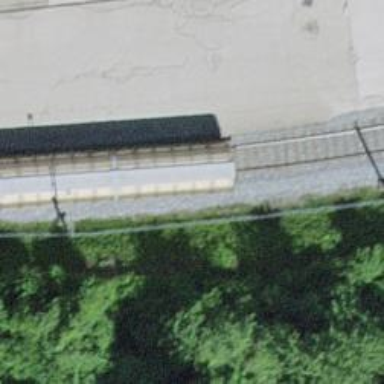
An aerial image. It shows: Rail spur service.